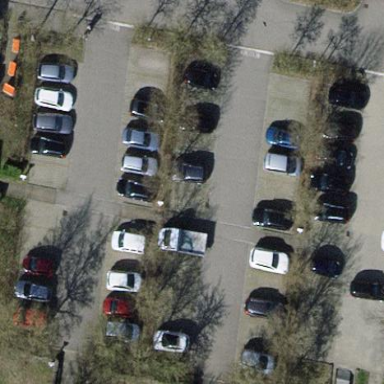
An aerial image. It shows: Street side parking area.